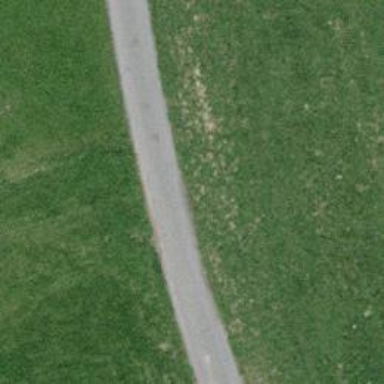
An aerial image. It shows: Well-maintained track road with grade 1 tracktype.